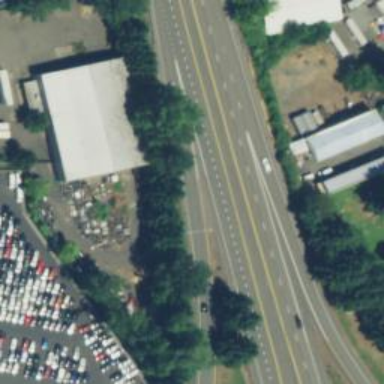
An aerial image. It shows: Trunk link highway.